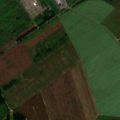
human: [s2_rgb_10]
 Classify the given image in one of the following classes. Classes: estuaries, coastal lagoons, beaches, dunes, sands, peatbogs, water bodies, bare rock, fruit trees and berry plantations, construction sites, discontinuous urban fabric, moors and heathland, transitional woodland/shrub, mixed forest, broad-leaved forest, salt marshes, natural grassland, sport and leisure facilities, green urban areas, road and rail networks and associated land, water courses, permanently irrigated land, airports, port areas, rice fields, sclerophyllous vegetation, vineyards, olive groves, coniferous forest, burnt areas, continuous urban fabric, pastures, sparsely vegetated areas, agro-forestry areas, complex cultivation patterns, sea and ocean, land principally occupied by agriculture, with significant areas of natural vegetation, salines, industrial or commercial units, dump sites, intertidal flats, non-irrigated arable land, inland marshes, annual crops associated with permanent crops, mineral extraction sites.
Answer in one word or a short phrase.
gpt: non-irrigated arable land, complex cultivation patterns, transitional woodland/shrub